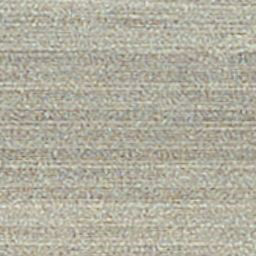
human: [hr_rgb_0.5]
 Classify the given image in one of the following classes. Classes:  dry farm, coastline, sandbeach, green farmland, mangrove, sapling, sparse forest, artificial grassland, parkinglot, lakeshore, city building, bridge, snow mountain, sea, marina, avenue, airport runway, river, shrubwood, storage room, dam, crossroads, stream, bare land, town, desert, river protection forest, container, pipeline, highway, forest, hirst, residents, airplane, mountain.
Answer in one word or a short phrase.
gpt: dry farm